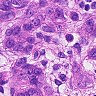
Metastatic tissue present: yes